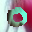
Label: 0